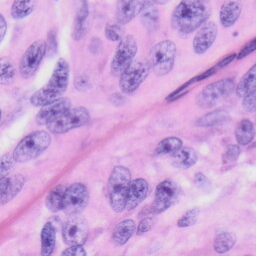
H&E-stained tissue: Skin